Current action and preconditions to check: trajectory_clear

Your task: For each precondition in the list above, predict whether it will hold at this action.

Consider the current scene as observed from the mobile robot's camera, and analyze the predicted future states of all dynamic agents (e.g., people, animals, vehicles, or any moving entities) within the NEXT SECOND.

IMPORTANT: Only answer "very likely" if you are absolutely certain—based on strong, clear evidence—that a dynamic agent will violate the precondition in the predicted future state. Do NOT answer "very likely" for unlikely, ambiguous, or low-probability risks.

Ask yourself for each precondition: Is there a high probability, with clear and convincing evidence, that the predicted future states of any dynamic agent will interfere with the predicted future state of the currently executing action within the NEXT SECOND, causing that precondition to fail?

Assess the risk level based on these predictions. Use "likely" or "very likely" if motions create a clear risk of interference.

Use "neutral" or "improbable" if agents are nearby but their predicted paths are clearly diverging or non-conflicting.

Failure Risk Categories: "very improbable", "improbable", "neutral", "likely", "very likely"

Answer Format: Output ONLY the probability_of_failure value from these categories: "very improbable", "improbable", "neutral", "likely", "very likely"

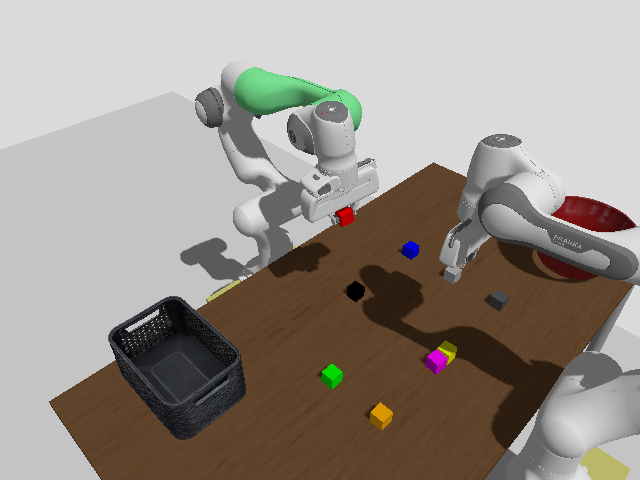

Answer: very improbable